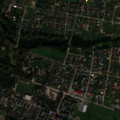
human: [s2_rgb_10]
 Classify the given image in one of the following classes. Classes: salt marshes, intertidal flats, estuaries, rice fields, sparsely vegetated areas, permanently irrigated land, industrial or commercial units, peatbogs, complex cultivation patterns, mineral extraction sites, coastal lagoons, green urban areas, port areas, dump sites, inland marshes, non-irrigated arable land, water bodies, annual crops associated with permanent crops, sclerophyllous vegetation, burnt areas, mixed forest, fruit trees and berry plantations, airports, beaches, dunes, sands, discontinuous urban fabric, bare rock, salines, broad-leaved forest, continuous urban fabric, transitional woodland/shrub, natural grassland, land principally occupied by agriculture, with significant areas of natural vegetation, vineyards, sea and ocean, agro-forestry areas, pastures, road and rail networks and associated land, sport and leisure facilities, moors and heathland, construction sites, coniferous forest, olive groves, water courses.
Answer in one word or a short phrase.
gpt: discontinuous urban fabric, green urban areas, complex cultivation patterns